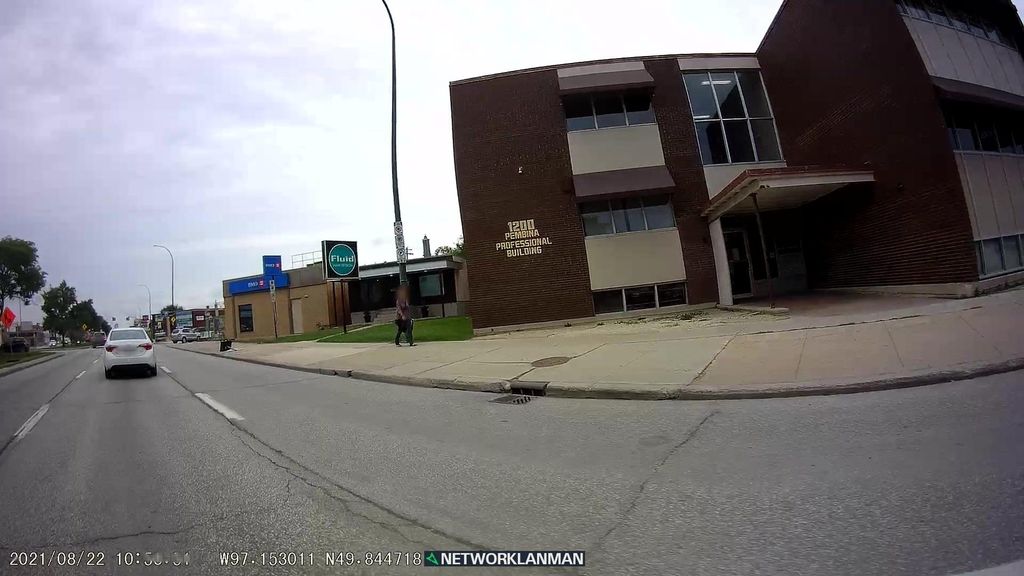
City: winnipeg